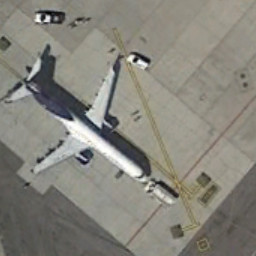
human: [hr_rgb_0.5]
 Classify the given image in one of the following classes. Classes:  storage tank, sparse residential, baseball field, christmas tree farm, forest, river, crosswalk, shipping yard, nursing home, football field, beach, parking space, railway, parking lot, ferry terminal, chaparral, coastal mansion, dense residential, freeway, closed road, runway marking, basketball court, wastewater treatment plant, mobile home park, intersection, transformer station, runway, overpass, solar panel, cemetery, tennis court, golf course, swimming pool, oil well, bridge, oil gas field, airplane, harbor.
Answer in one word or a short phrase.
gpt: airplane